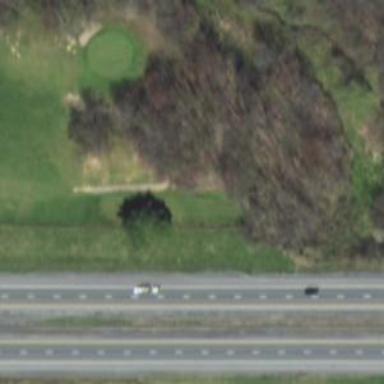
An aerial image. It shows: Golf tee on grassy land.